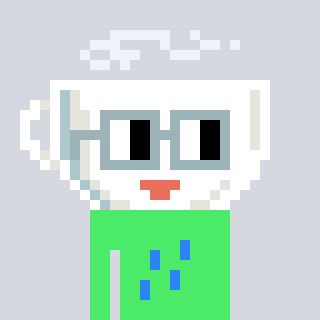
a pixel art character with square dark gray glasses, a mug-shaped head and a teal-colored body on a cool background